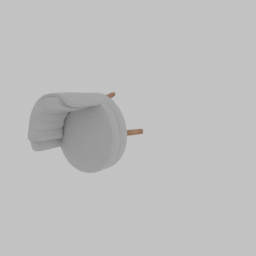
Label: furniture